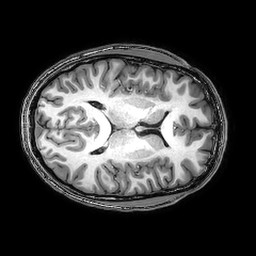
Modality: T1w
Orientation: axial
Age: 24
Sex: male
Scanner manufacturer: philips
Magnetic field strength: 3 T
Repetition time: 0.008246 s
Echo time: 0.00378 s